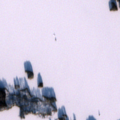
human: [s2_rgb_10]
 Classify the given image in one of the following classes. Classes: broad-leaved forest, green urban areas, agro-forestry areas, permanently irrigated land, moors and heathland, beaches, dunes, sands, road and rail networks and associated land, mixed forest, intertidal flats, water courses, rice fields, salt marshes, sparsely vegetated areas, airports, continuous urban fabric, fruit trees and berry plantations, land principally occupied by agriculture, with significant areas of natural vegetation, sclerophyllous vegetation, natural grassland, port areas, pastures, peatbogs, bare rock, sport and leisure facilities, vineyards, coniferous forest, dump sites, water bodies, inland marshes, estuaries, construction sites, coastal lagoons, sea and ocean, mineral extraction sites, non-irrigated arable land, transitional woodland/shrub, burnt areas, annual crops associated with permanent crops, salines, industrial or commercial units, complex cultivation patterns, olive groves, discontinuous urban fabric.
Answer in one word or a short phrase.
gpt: mixed forest, water bodies